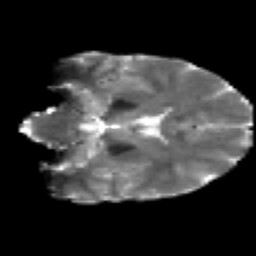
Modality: T2w
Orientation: coronal
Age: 24
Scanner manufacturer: siemens
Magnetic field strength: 3 T
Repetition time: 2.2 s
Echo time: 0.084 s